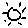
Label: sun